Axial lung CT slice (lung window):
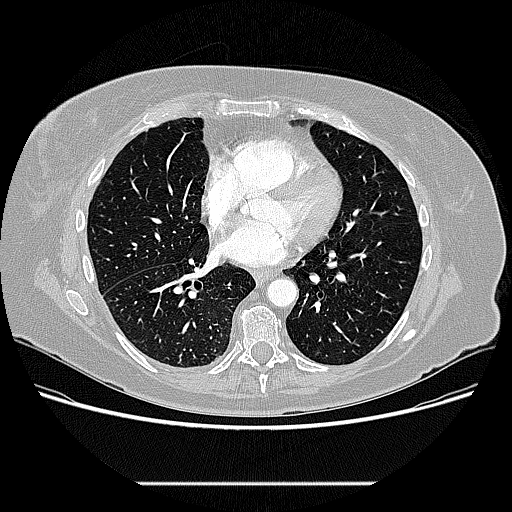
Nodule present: no